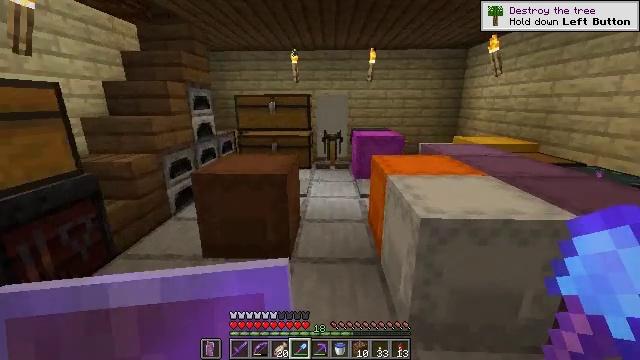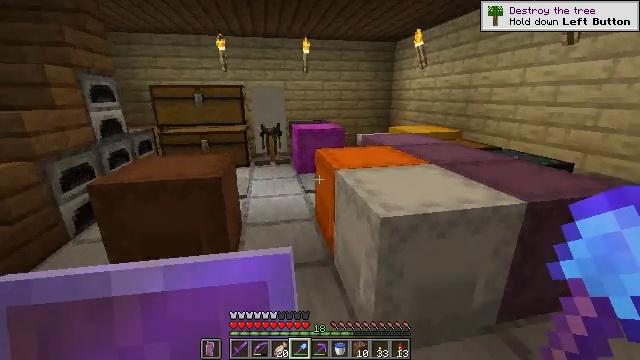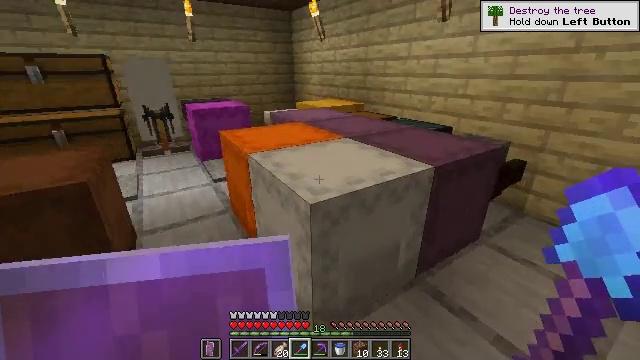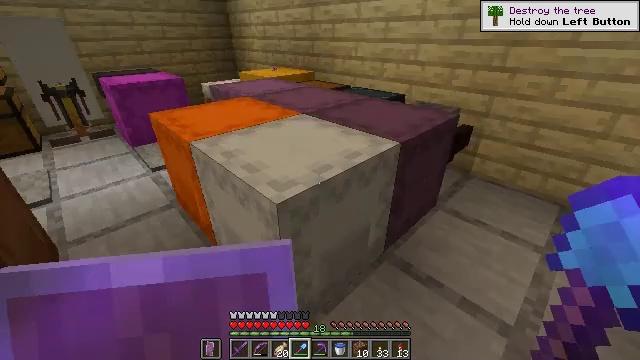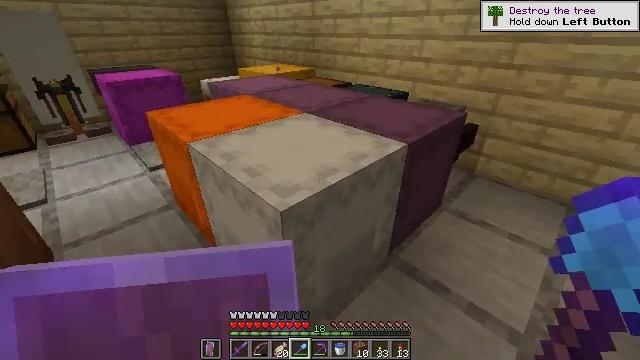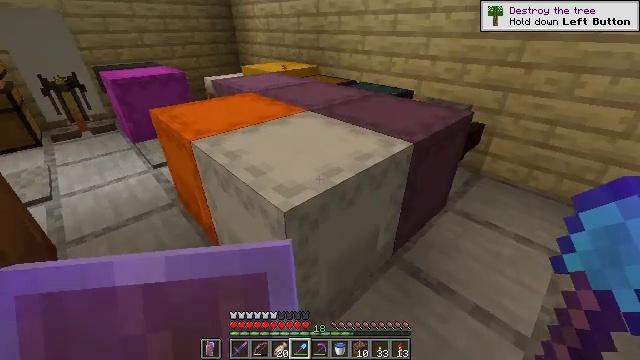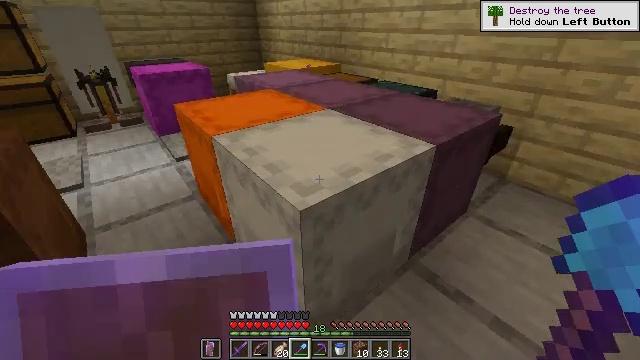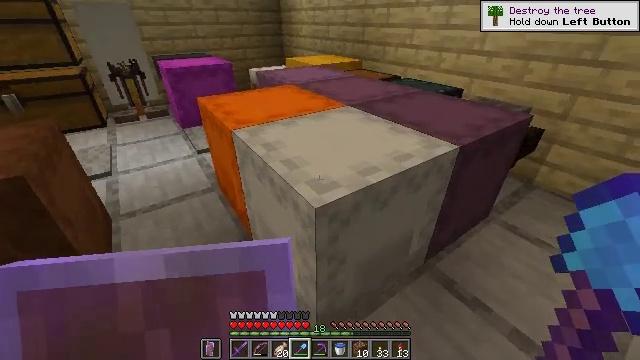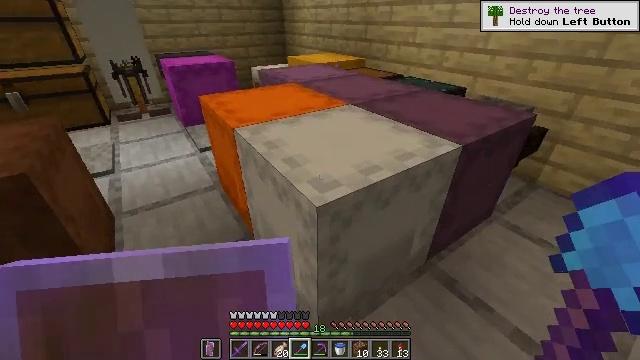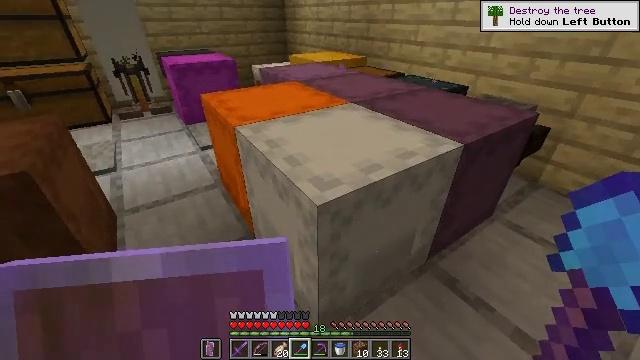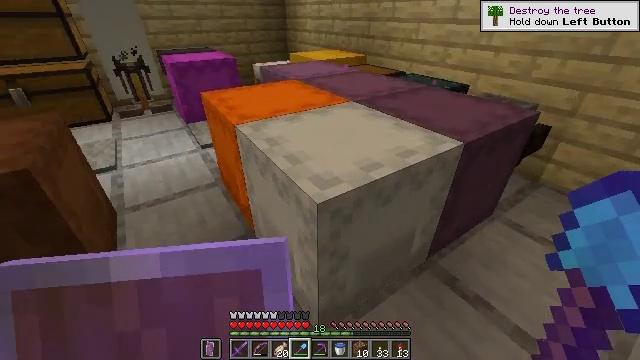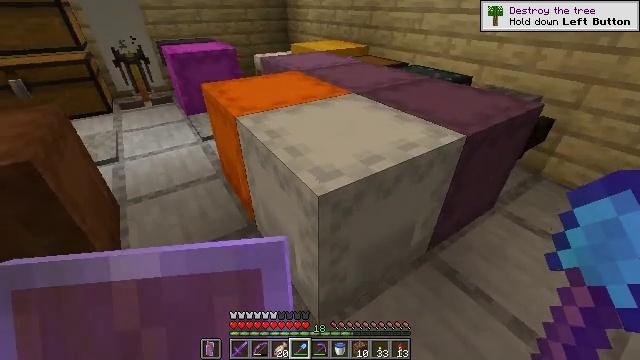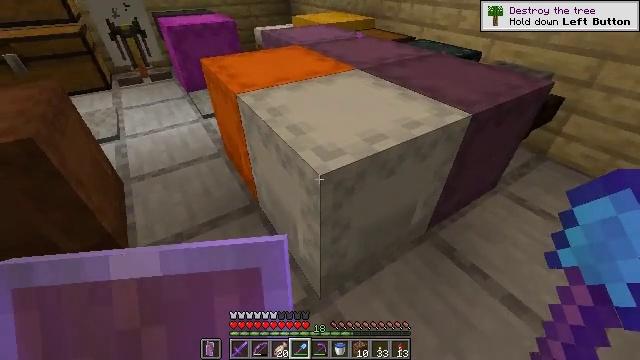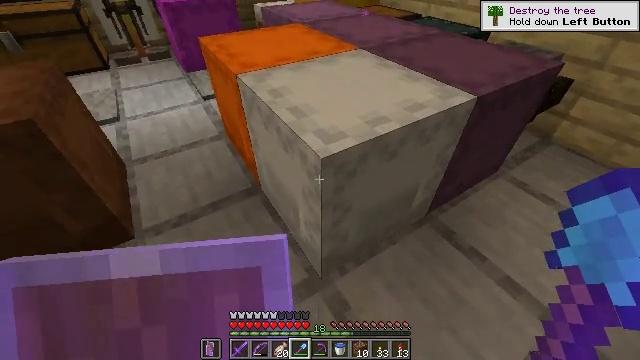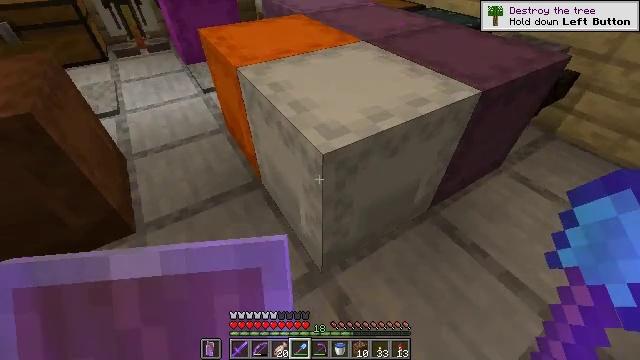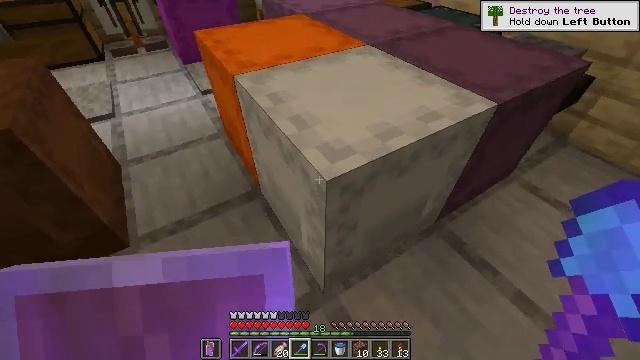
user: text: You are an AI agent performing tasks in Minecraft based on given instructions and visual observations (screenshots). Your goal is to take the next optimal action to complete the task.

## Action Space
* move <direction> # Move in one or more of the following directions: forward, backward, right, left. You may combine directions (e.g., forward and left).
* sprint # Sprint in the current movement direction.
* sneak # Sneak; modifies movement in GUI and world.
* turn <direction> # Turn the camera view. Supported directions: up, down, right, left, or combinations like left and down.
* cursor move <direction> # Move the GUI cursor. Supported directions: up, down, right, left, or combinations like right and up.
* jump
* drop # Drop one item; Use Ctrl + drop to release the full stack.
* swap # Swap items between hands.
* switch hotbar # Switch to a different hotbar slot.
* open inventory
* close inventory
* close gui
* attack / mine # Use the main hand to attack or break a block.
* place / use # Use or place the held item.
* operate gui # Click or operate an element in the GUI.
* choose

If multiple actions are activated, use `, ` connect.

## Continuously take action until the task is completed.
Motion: motion action
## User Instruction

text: Attack the white shulker box to pick it up.
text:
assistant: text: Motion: move forward, turn right and down
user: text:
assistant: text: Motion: move forward, turn right and down
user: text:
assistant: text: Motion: turn right and down
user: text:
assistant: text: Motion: no_op
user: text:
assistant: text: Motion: no_op
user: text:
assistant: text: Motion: turn left
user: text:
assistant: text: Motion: turn left
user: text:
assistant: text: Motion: no_op
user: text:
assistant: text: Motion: no_op
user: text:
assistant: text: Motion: no_op
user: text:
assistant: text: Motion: turn down
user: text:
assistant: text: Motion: turn down
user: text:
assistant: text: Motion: turn down
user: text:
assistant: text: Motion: move forward, turn down
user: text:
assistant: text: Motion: move forward
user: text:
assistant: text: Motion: move forward
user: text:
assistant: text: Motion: move forward, turn down
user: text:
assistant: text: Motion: move forward, turn down
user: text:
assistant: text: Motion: turn left and down
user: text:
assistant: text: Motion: turn down
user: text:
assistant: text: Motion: no_op
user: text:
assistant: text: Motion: no_op
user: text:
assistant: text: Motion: no_op
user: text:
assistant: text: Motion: no_op
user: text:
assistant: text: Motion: no_op
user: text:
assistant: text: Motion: no_op
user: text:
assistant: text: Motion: no_op
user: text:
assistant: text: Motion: no_op
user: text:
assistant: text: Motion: no_op
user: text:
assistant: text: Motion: attack / mine